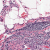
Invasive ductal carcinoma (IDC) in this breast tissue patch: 0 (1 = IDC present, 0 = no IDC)